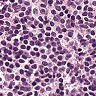
Metastatic tissue present: no